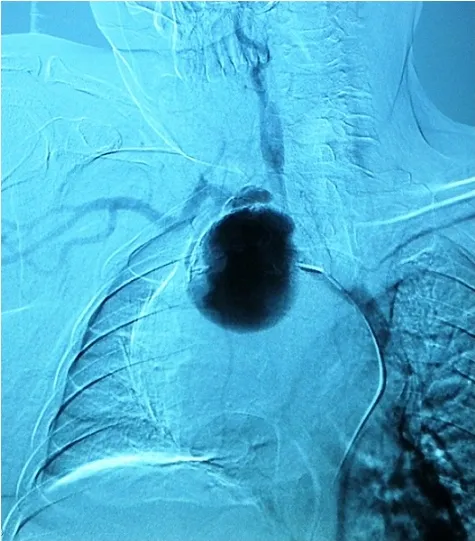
Angiography-a saccular aneurysm of the intra thoracic segment of the right sub-clavian artery with wall thrombosis.
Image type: radiology (x_ray)